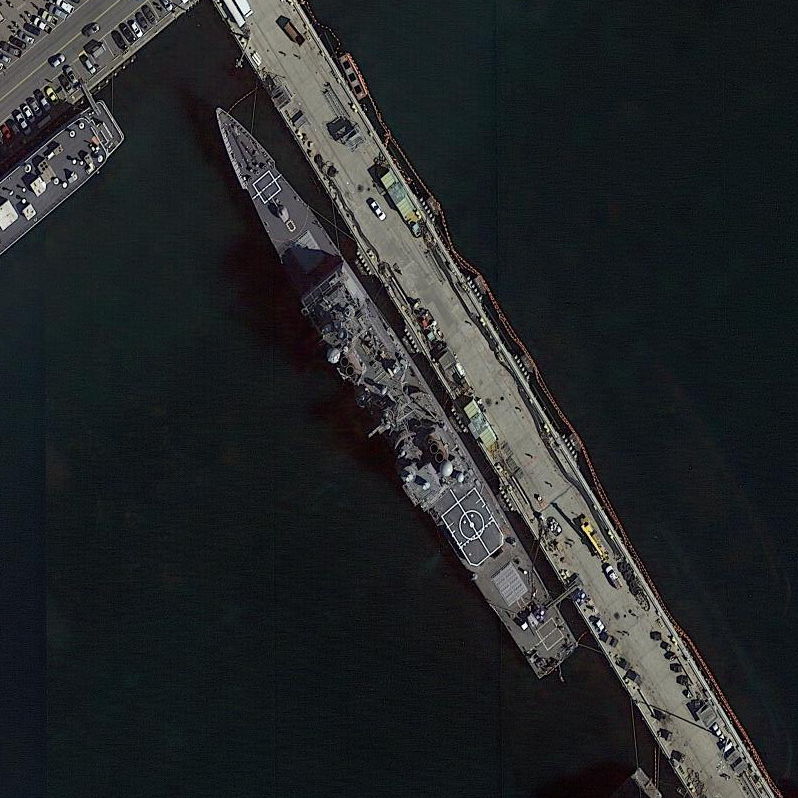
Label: cruiser